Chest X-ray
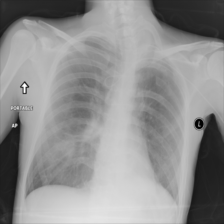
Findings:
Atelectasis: negative
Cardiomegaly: negative
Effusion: negative
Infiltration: positive
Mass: positive
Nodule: negative
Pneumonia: negative
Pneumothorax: negative
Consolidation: negative
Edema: negative
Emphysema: negative
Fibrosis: negative
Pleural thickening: negative
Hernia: negative